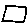
Label: square